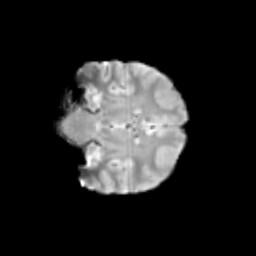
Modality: T2w
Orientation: coronal
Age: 11
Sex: female
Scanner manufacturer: siemens
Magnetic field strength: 3 T
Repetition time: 3.8 s
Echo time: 0.07 s